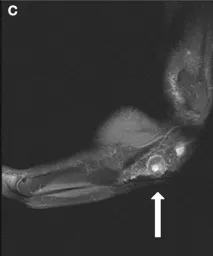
(C) The lesion demonstrates a small area of central contrast enhancement on T1 fat suppressed images (whereas it demonstrated homogenous enhancement on earlier studies). A smaller lesion is partially seen posterior to the dominant lesion.
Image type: radiology (mri)